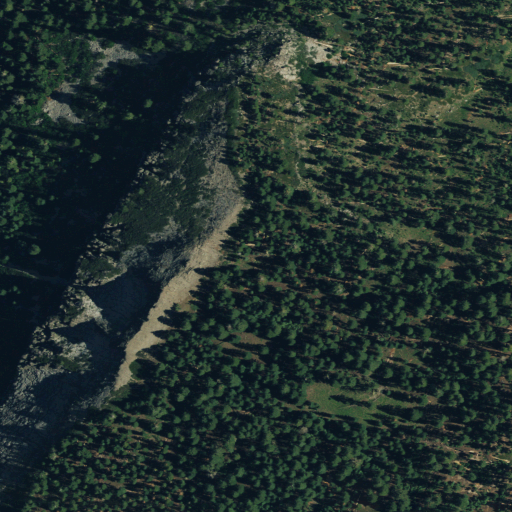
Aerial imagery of mountain in California named Steamboat Mountain containing evergreen forest and shrub